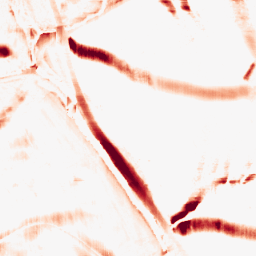
Category: morphological
Decomposition family: rolling_ball
Decomposition parameters: radius: 10
Upsampling method: bilinear
Upsampling parameters: scale: 8
Upsampling scale: 8